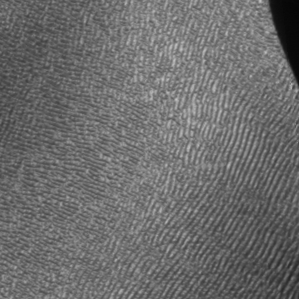
Label: frost